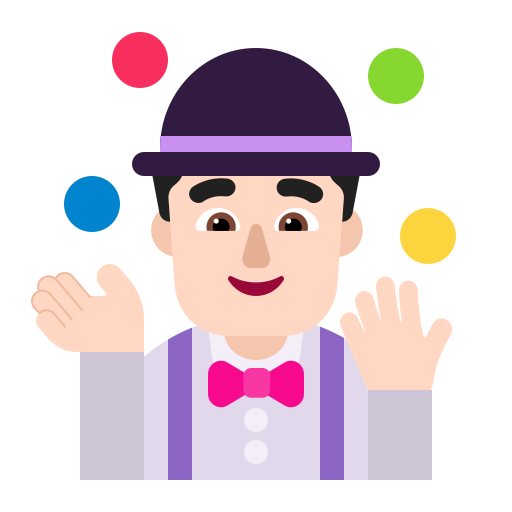
man juggling flat light